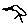
Label: bird